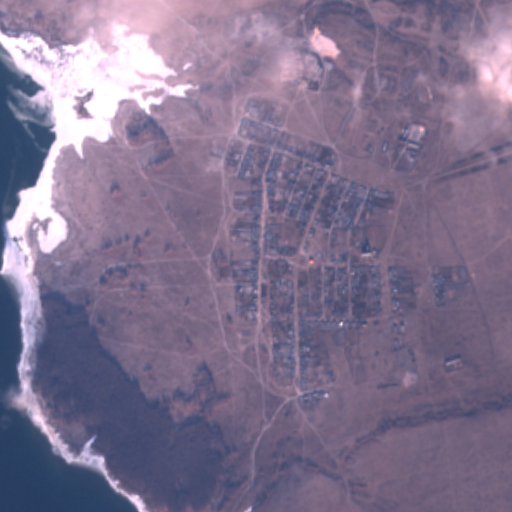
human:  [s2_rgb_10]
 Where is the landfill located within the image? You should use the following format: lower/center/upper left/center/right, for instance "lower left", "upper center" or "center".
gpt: The landfill is located in the upper center of the image.
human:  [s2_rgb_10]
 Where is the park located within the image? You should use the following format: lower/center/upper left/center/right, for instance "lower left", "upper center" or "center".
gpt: The park is located in the upper right of the image.
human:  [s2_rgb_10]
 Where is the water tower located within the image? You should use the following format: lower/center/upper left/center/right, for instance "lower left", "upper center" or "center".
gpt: The water tower is located in the upper right of the image.
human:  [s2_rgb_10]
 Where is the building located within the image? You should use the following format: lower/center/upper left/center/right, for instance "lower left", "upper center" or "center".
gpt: There is no building in the image.